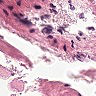
Metastatic tissue present: no